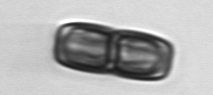
Label: Ephemera